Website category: sports
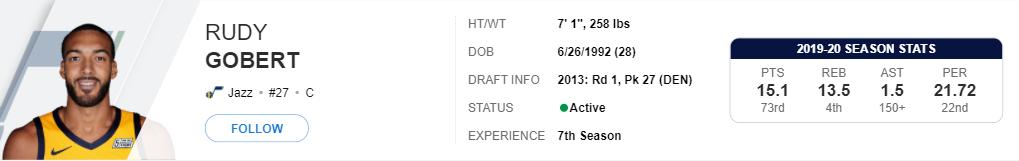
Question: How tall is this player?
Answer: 7' 1"

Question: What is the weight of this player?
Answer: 258 lbs

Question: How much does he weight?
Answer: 258 lbs

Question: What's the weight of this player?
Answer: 258 lbs

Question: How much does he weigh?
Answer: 258 lbs

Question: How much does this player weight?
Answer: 258 lbs